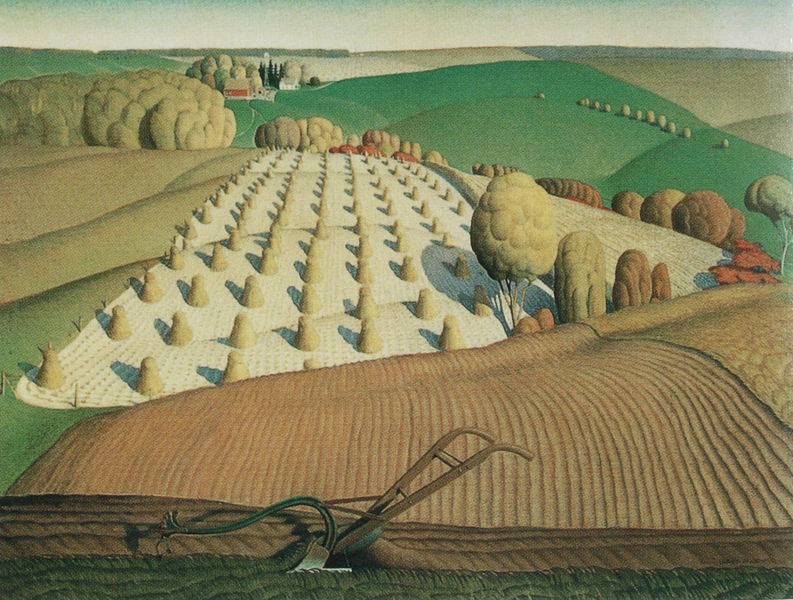
Titel: Fall Plowing
Künstler: Grant Wood
Standort: Moline (Illinois)
Institution: Deere & Company Art Collection
Schlagwörter: baum, berg, himmel, schatten, wolken, bäume, grün, landschaft, braun, bunt, licht, stroh, vordergrund, gras, haus, wiese, zaun, beige, tod, erde, feld, felder, horizont, hügel, natur, weide, busch, büsche, hütte, wege, wiesen, land, realismus, wald, perspektive, acker, arbeiten, ernte, feldarbeit, furchen, garben, getreide, heu, korn, berge, modern, dorf, allee, baumreihe, formen, linien, bauernhof, hof, naiv, amerika, tiefe, langweilig, grass, striche, bauer, äcker, schlachthof, heuhaufen, paul, form, reihen, ländlich, struktur, wäldchen, gehöft, rain, ackerbau, landwirtschaft, städtchen, ackerfurchen, pflug, pflügen, rillen, heuschober, baumreihen, strohballen, zaunpfähle, heugarben, heumanderl, heumandl, ernten, sachlichkeit, landschat, ährenbündel, getreideernte, sode, hügl, egge, gemäht, gepflügt, heumännchen, landwirtschft, strahdrischen, g, d, f, naturralismus, henrie, nauermhof, grasssode, grassode